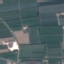
Land use / land cover: PermanentCrop